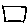
Label: square